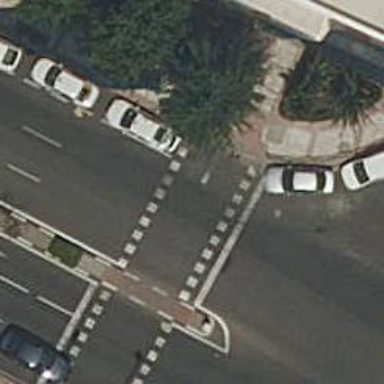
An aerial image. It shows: Zebra crossing with traffic signals. The crossing is marked by traffic lights.